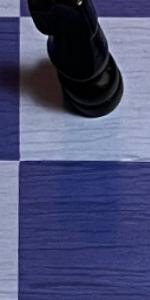
Label: Empty